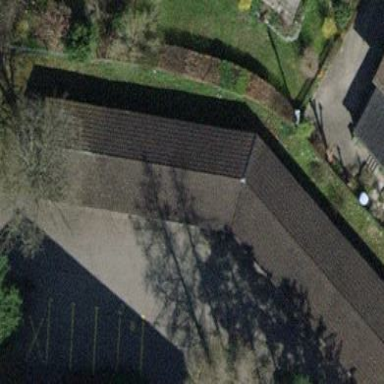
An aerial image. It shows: Group of garages.